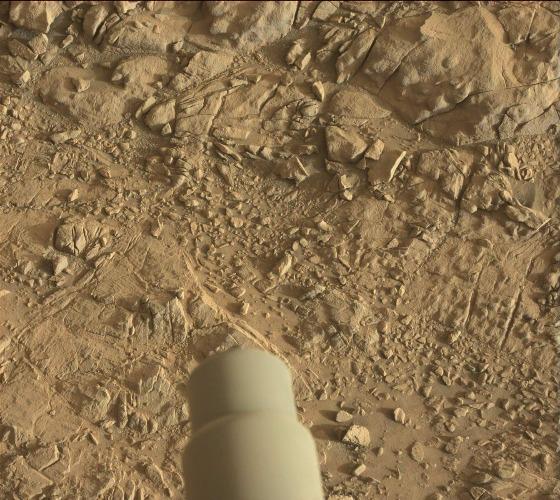
Terrain classes present: Bedrock, Gravel / Sand / Soil, Rock, Shadow, Sky / Distant Mountains